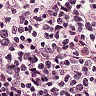
Metastatic tissue present: no